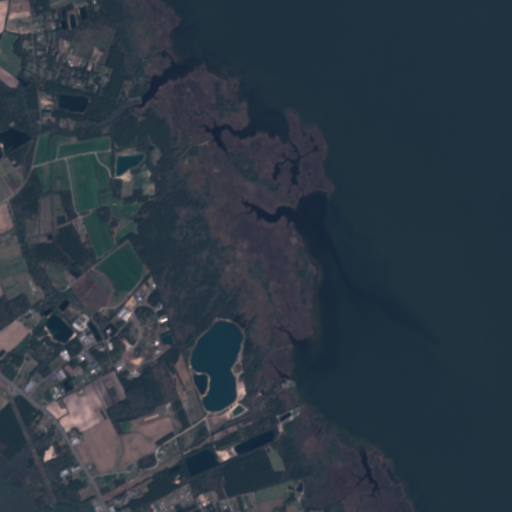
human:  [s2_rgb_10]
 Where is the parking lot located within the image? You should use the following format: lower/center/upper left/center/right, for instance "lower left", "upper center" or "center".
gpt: The parking lot is located in the lower left of the image.
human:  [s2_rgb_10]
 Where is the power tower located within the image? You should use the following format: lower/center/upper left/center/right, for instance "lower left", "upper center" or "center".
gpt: The power tower is located in the lower left of the image.
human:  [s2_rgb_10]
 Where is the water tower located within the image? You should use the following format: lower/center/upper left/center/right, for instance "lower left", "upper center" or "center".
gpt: The water tower is located in the center left of the image.
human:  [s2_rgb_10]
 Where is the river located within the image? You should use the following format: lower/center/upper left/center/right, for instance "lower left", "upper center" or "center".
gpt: The river is located in the right of the image.
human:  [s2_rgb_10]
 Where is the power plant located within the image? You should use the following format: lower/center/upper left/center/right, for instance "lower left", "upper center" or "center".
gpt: There is no power plant in the image.